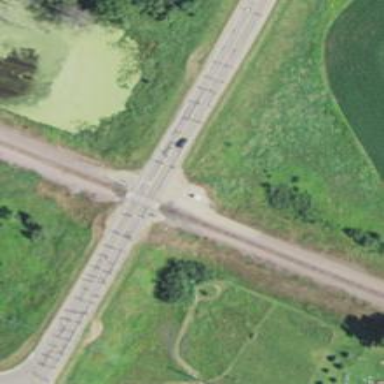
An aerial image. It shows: Level crossing along the railway.